Question: I'm using an API from a company called Visma. And when I read from their database I need to allocate space in a string depending on how many maximum characters there can be in that field in order to read from it.
It's something like this:
'''
dim CustomerName as string
CustomerName = Space(50)
AdkGetStr(pData, ADK_CUSTOMER_NAME, CustomerName, 50)
'''
I have to specify how many characters I allow to be read and the problem is that if I read a bunch of customer names, almost all will not use the maximum number of characters allowed and I can't get rid of the excess of space.
I have tried to Trim and replace " " with "" but there was no result.
Then I tried put in a customer named "test" and I know the first 4 characters in this string are letters and the fifth(5) is a space I can't get rid of.
Then I did this test:
'''
CustomerName = Mid$(CustomerName, 5, 1)
'reading the first space after my customername
templength = Len(temp)
'templength is 1
'''
So one space after my customername and it is the length 1 but looks like this:

And I cant get my MsgBox to show. It looks like it's longer then len = 1 ... and it's not equal to a tab or empty or null? What the hell is it?
It's not possible for a string to be something unique, is it? So it has to be equal to something... And if I know what that is, I can remove the spaces from my string.
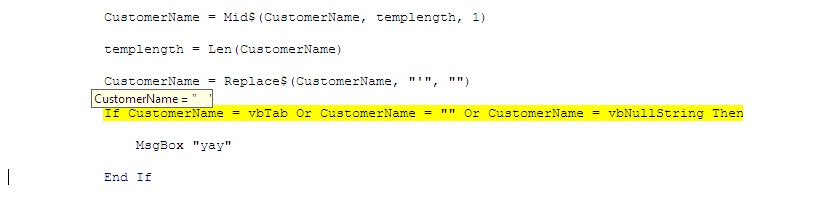
Answer: If you have no way of getting the length of the string from the database, you will have to clean the string yourself by searching for the character's position:
'''
Function CleanString(ByRef str As String) As String
Dim posNullChar As Long
posNullChar = InStr(1, str, vbNullChar)
If posNullChar > 0 Then
CleanString = Left$(str, posNullChar - 1)
Else
CleanString = str
End If
End Function
'''